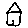
Label: house